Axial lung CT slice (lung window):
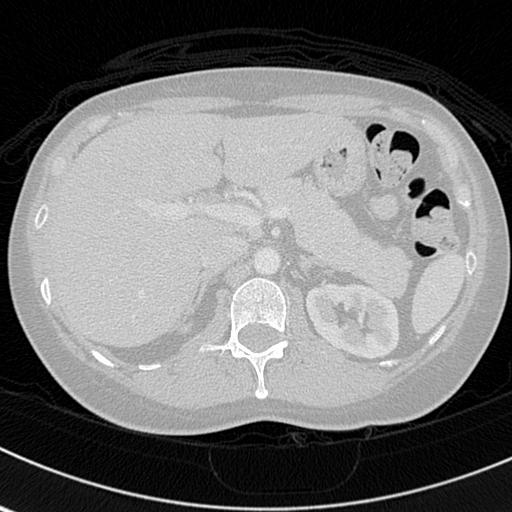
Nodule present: no